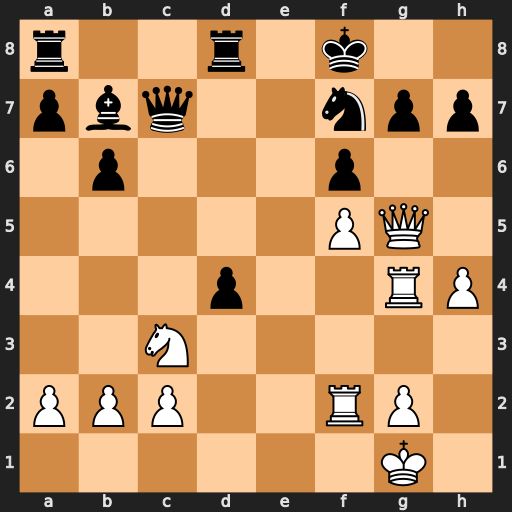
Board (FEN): r2r1k2/pbq2npp/1p3p2/5PQ1/3p2RP/2N5/PPP2RP1/6K1
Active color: w
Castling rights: -
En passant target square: -
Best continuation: Qxg7+ Ke7 Re2+